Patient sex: M
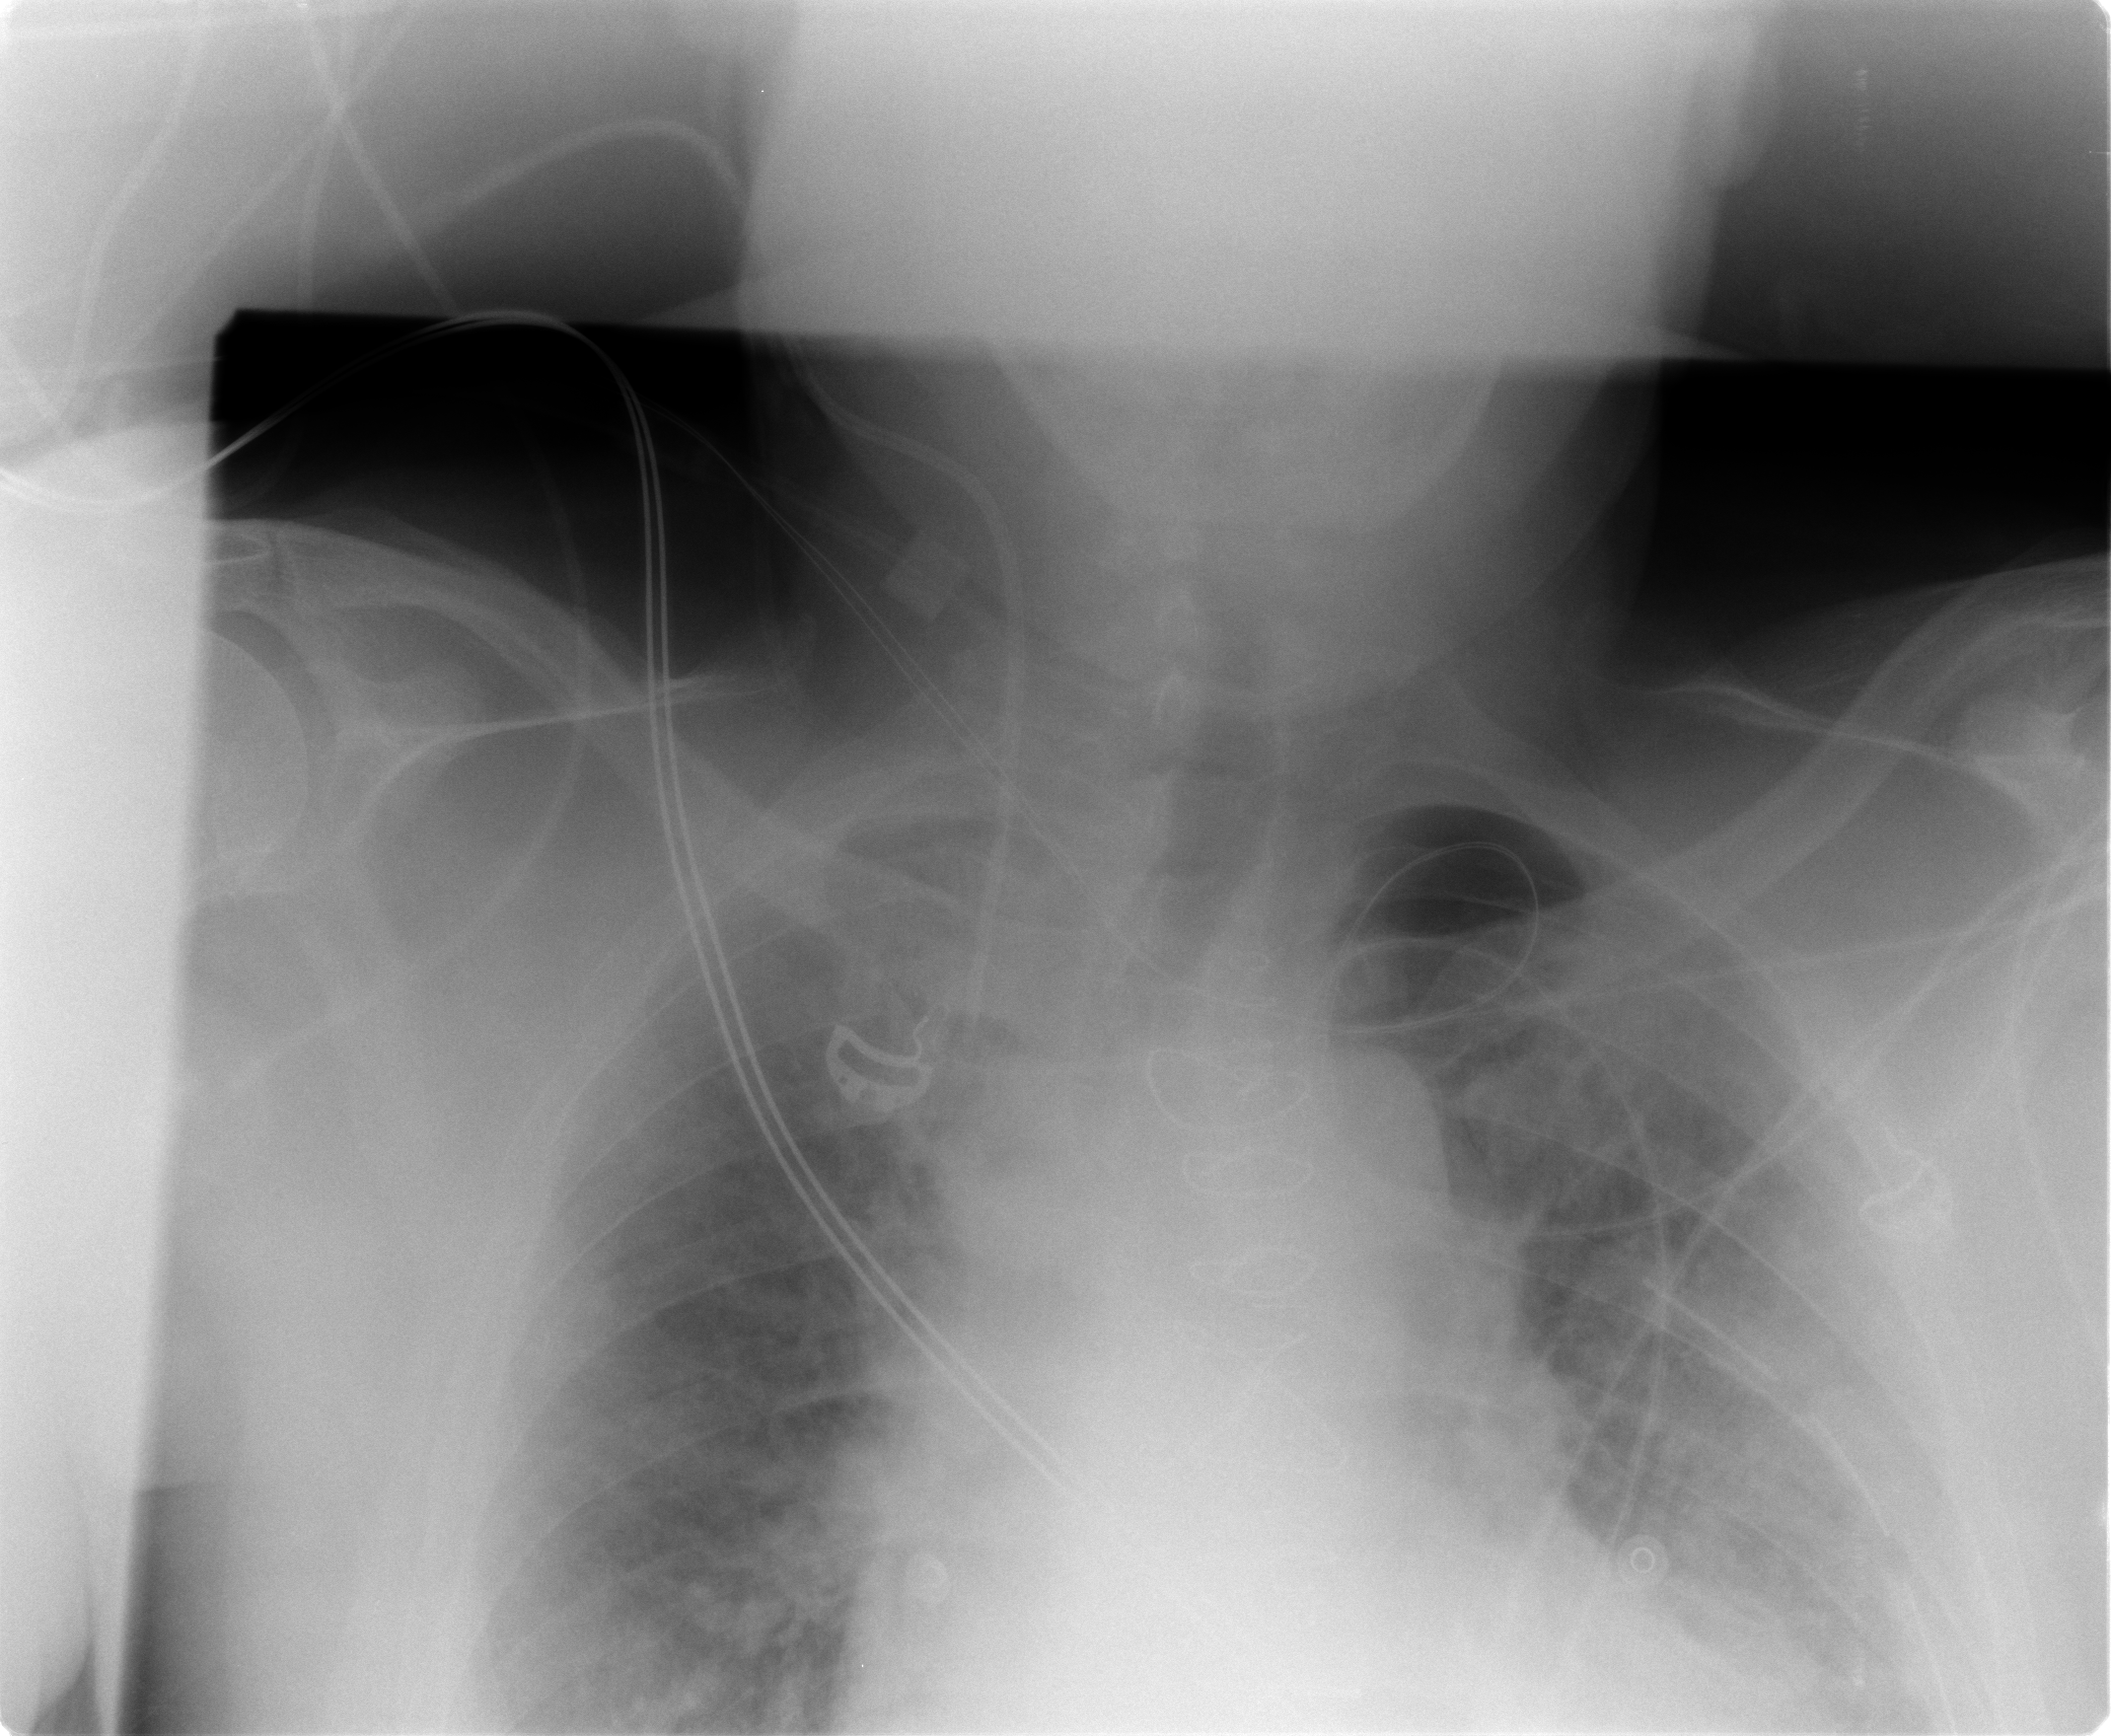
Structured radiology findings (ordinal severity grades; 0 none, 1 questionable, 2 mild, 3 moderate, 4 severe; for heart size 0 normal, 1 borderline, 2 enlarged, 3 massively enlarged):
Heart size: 2
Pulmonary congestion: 2
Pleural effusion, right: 0
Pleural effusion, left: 0
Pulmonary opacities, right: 2
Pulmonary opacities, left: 3
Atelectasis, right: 3
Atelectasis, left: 3